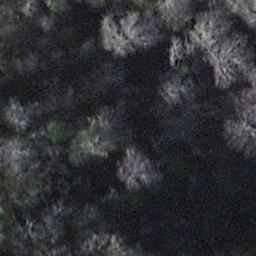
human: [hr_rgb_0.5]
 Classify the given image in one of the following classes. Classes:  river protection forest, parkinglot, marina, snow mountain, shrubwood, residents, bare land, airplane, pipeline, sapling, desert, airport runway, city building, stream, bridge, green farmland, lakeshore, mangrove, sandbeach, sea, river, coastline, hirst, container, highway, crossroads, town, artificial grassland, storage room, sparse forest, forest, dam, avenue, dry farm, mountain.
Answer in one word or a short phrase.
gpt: shrubwood